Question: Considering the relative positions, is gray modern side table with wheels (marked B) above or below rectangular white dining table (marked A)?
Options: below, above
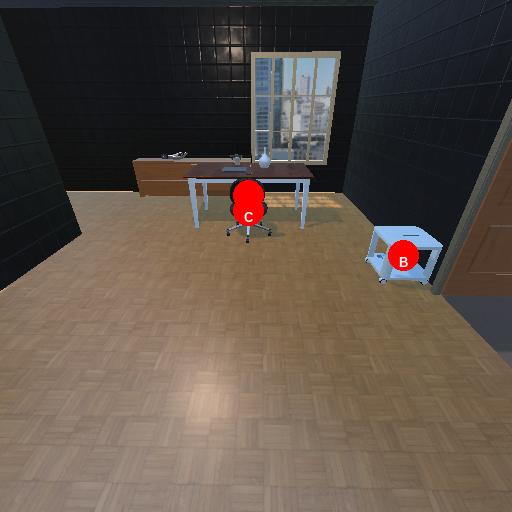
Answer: below